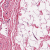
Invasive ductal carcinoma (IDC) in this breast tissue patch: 0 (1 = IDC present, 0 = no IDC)